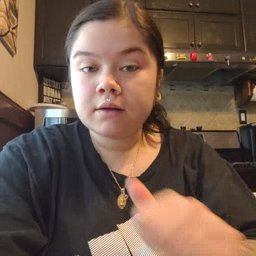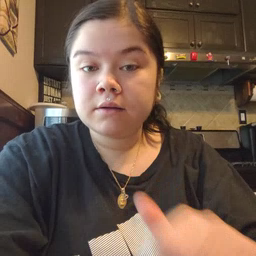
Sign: cheek